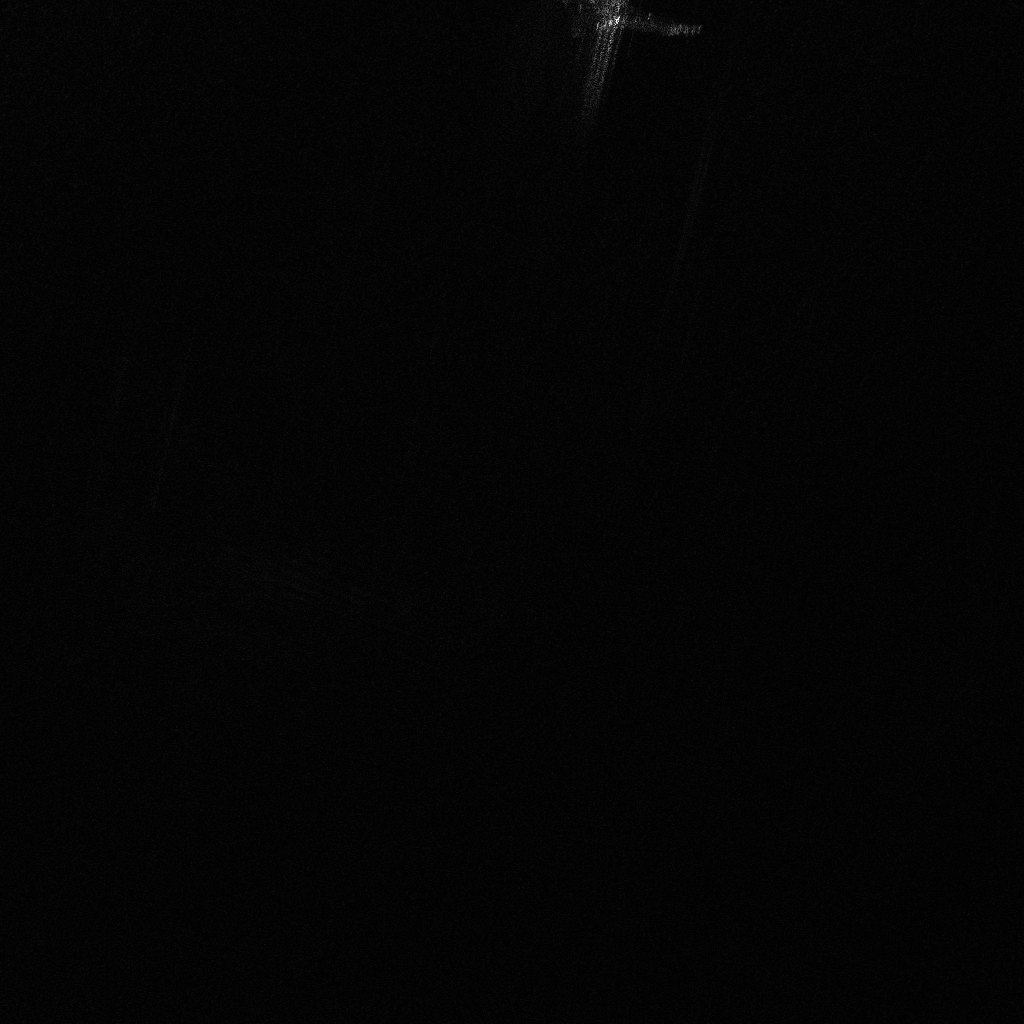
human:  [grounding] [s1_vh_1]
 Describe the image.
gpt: In the satellite image, there is  <ref>1 medium container </ref> <box>[[56, 0, 61, 2, 1]]</box> located at top.